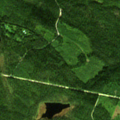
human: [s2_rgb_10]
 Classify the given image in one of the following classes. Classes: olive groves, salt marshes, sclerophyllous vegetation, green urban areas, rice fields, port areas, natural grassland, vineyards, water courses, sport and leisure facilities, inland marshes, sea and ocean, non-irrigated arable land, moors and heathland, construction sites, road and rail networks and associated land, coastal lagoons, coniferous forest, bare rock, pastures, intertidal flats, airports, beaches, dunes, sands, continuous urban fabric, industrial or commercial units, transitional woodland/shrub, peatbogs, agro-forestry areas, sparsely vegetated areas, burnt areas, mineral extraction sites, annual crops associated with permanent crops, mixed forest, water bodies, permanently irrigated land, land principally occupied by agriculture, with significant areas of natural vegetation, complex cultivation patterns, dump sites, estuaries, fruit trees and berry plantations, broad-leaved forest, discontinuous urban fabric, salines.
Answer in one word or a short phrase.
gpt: coniferous forest, mixed forest